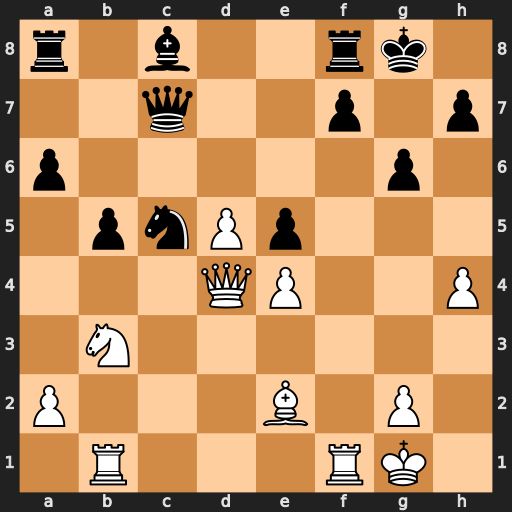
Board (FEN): r1b2rk1/2q2p1p/p5p1/1pnPp3/3QP2P/1N6/P3B1P1/1R3RK1
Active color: w
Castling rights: -
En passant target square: -
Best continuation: Qxc5 Qxc5+ Nxc5